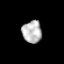
Tissue: prostate
Cell type: T cells
Senescence score: 0.3444
Nuclear area (px): 427
Mean DAPI intensity: 183.747